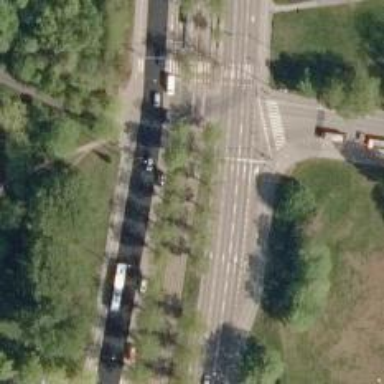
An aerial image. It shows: Tram railway with separate physical segregation. The railway is electrified with contact lines.